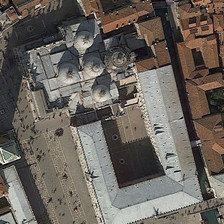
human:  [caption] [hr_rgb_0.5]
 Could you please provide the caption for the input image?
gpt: some red buildings are near a church next to a road with many people .

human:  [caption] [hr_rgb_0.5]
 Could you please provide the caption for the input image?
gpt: some red buildings are near a church next to a road with many people .

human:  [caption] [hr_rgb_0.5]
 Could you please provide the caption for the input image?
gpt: some red buildings are near a church next to a road with many people .

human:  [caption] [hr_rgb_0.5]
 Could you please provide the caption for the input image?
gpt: some red buildings are near a church next to a road with many people .

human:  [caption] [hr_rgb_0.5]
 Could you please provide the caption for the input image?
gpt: some red buildings are near a church next to a road with many people .